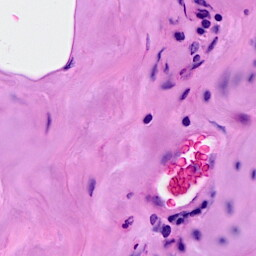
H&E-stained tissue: Breast